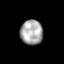
Tissue: skin
Cell type: Others
Senescence score: 0.7389
Nuclear area (px): 548
Mean DAPI intensity: 167.869